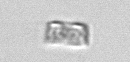
Label: Bacillariophyceae_morphotype1